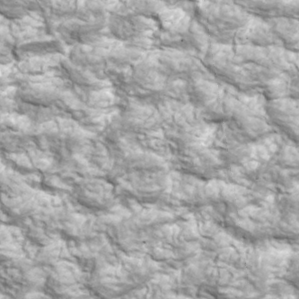
Label: non_frost